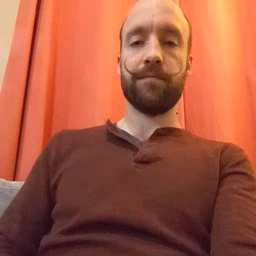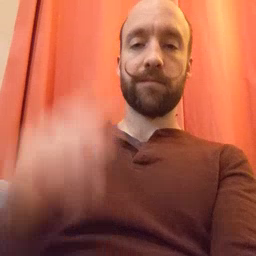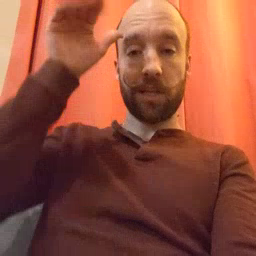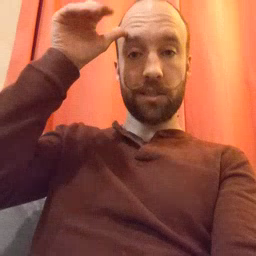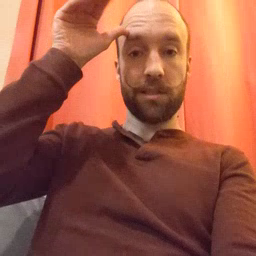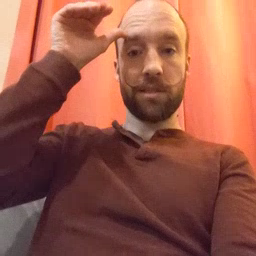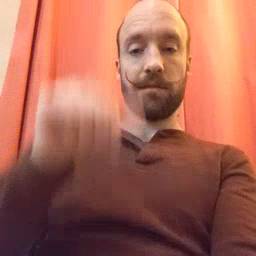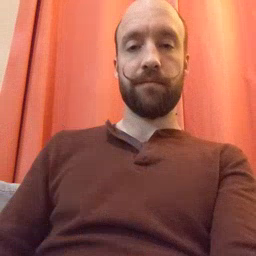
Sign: donkey